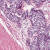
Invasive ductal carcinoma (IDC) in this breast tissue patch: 0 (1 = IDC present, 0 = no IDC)